Question: I have been searching on the net and ripping my hair on how to solve this issue for almost 3 weeks, but I can't find the reason why my static files are served in Spring MVC with tomcat 7 in my local Windows, but not in our server on Linux(Ubuntu). Below I have described my projects file structure and all my relevant files:

'''
<context-param>
<param-name>contextConfigLocation</param-name>
<param-value>/WEB-INF/config/root-context.xml</param-value>
</context-param>
<listener>
<listener-class>com.bakuparkingaz.util.BakuParkingServletContext</listener-class>
</listener>
<servlet>
<servlet-name>loginServlet</servlet-name>
<servlet-class>org.springframework.web.servlet.DispatcherServlet</servlet-class>
<init-param>
<param-name>contextConfigLocation</param-name>
<param-value>/WEB-INF/config/servlet-context.xml</param-value>
</init-param>
<load-on-startup>1</load-on-startup>
</servlet>
<servlet-mapping>
<servlet-name>loginServlet</servlet-name>
<url-pattern>/*</url-pattern>
</servlet-mapping>
<welcome-file-list>
<welcome-file>index.html</welcome-file>
</welcome-file-list>
'''
'''
<tx:annotation-driven />
<context:component-scan base-package="com.bakuparkingaz"/>
<context:property-placeholder location="classpath:db.properties" />
<mvc:resources mapping="/resources/**" location="/resources/"/>
<bean class="org.springframework.beans.factory.annotation.AutowiredAnnotationBeanPostProcessor" />
'''
'''
@Controller
public class AdminController {
/.
@RequestMapping(value = "/admin")
public String admin() {
return "resources/admin/index.html";
}
}
'''
So now when I call <URL> results in an ugly styleless html page. Why my static files won't serve on the linux server?
:
'''
<!DOCTYPE html>
<html lang="en">
<head>
<base href="/resources/admin/">
<meta charset="utf-8">
<title>BP Admin</title>
<meta name="description" content="">
<meta name="author" content="">
<meta name="viewport" content="width=device-width, initial-scale=1">
<link href="//fonts.googleapis.com/css?family=Raleway:400,300,600" rel="stylesheet" type="text/css">
<link rel="stylesheet" href="css/normalize.css">
<link rel="stylesheet" href="css/skeleton.css">
<link rel="stylesheet" href="css/semantic.min.css">
<link rel="stylesheet" href="css/my.css">
<link rel="stylesheet" href="//cdn.datatables.net/1.10.4/css/jquery.dataTables.min.css">
<link rel="icon" type="image/png" href="images/favicon.png">
</head>
<body>
<div class="ui left vertical labeled icon menu sidebar" id="left-menu">
<a class="item">
<i class="home icon"></i>
Home
</a>
</div>
<div class="footer">
<div class="text center"><p>Copyright (c) 2015 - BakuParking</p> </div>
</div>
</div>
<script type="text/javascript" charset="utf8" src="//code.jquery.com/jquery-2.1.3.min.js"></script>
<script src="//cdn.datatables.net/1.10.4/js/jquery.dataTables.min.js" charset="utf-8"></script>
<script src="js/semantic.min.js"></script>
<script src="js/my.js"></script>
</body>
</html>
'''
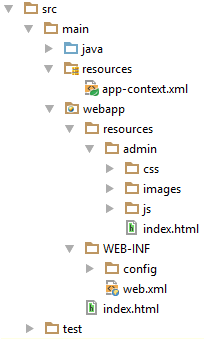
Answer: On localhost, your app is on the root context. On 8.8.8.8, your app is on the context '/project'. See <URL>.
Try to use an absolute value in your '<base>' tag, which will then depend on the environment:
For localhost:
'''
<base href="http://localhost:8080/" />
'''
For 8.8.8.8:
'''
<base href="http://8.8.8.8/project/" />
'''
Then, use the following relative paths for both environments:
'''
<link rel="stylesheet" href="/resources/admin/css/normalize.css" />
<script src="/resources/admin/js/semantic.min.js"></script>
'''
---
You'll see a method in <URL> to set the '<base>' tag dynamically.